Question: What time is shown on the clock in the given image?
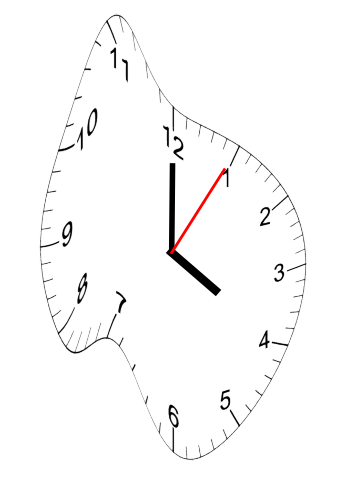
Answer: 04:00:05